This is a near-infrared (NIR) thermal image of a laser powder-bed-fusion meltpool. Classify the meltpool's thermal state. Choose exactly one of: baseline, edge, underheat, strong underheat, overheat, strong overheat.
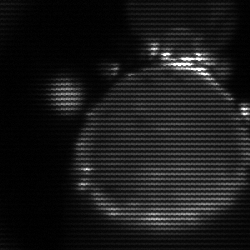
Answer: edge